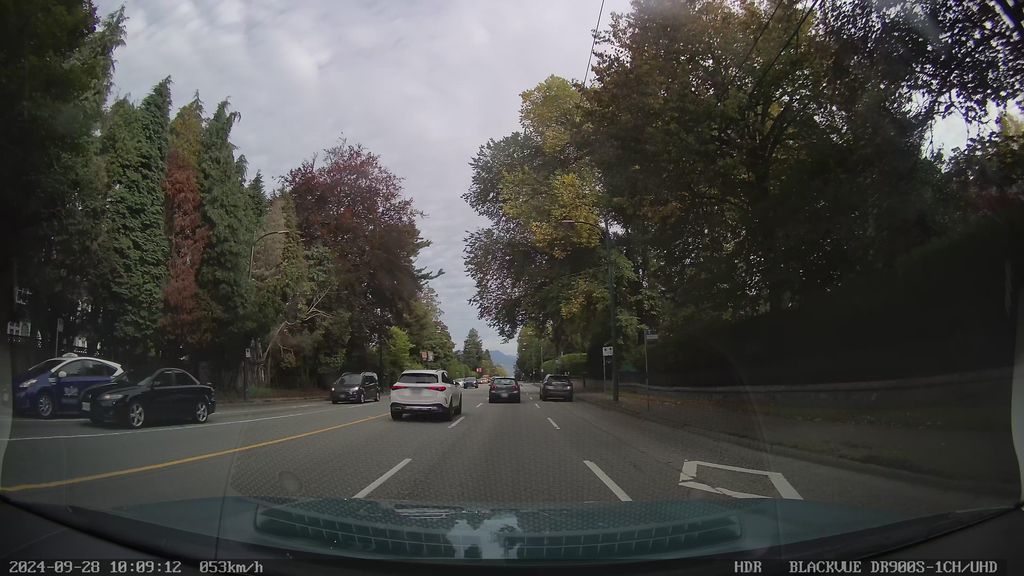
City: vancouver